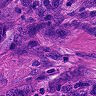
Metastatic tissue present: yes